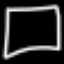
Label: square